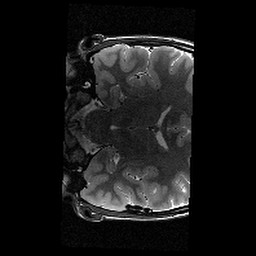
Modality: T2w
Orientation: coronal
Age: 12
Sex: male
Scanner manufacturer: siemens
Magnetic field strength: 3 T
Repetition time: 9.23 s
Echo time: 0.067 s